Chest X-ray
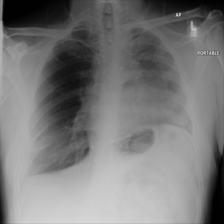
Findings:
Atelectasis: negative
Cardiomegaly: negative
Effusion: negative
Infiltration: negative
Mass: negative
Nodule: negative
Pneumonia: negative
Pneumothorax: negative
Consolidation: negative
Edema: negative
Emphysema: negative
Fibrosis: negative
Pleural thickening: negative
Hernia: negative